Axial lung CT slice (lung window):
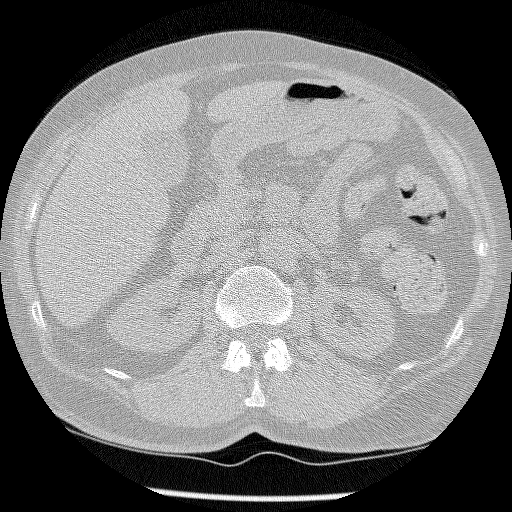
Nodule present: no